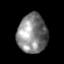
Tissue: skin
Cell type: Epithelial cells
Senescence score: 0.2728
Nuclear area (px): 1127
Mean DAPI intensity: 131.445